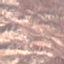
Land use / land cover: HerbaceousVegetation